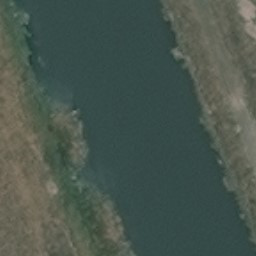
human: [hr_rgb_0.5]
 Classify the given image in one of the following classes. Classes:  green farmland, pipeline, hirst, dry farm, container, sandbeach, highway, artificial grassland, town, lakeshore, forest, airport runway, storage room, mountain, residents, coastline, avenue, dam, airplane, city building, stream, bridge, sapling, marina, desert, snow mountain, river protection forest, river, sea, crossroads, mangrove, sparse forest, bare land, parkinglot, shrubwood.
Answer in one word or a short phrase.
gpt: river